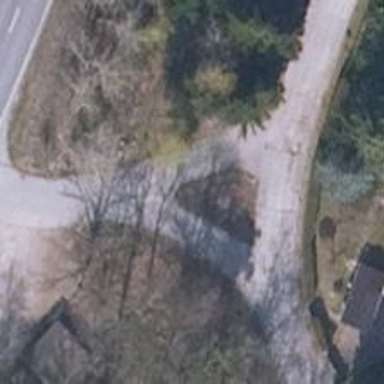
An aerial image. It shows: Residential road.